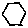
Label: hexagon